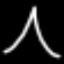
Label: The Eiffel Tower